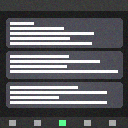
Screen state: on